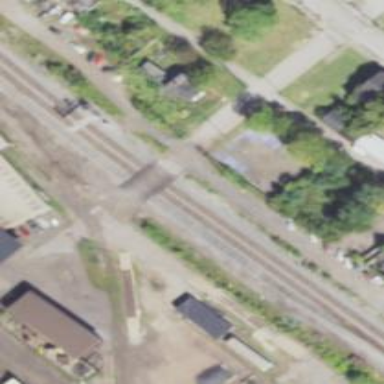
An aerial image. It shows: Level crossing along the railway.